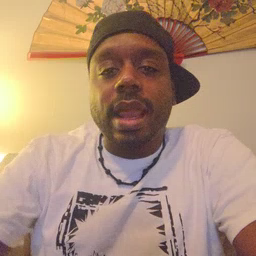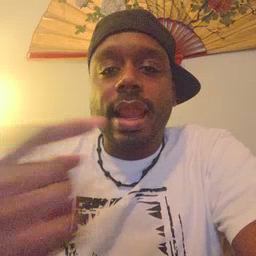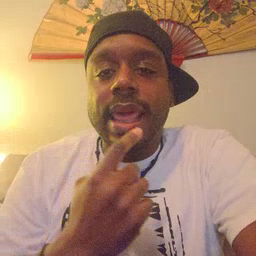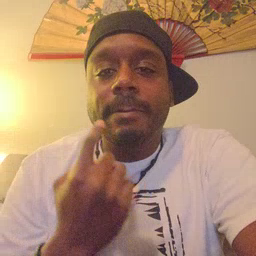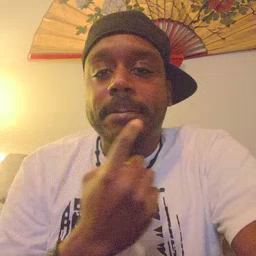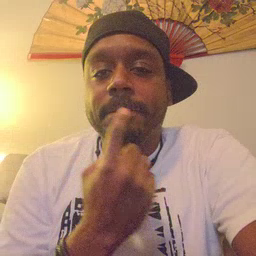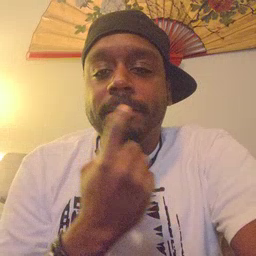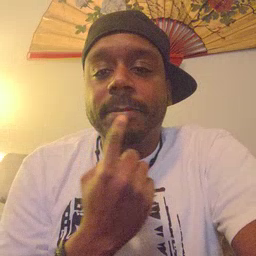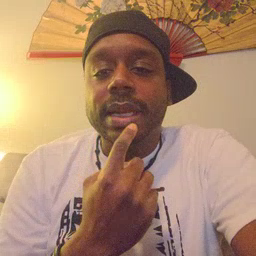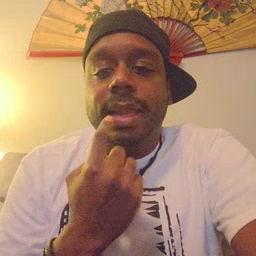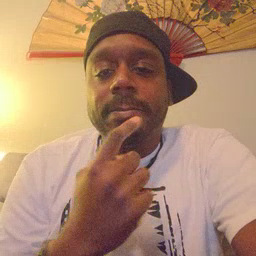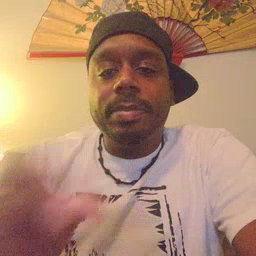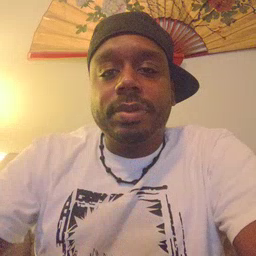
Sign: lips